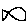
Label: fish